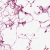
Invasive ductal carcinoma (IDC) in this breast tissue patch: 0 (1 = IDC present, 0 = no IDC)